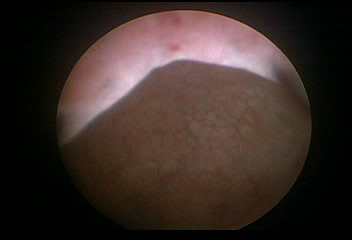
Modality: WLC
Class: Normal mucosa
Bladder cancer association: No